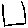
Label: square